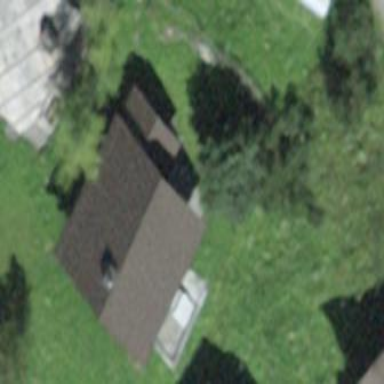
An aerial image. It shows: Detached building.